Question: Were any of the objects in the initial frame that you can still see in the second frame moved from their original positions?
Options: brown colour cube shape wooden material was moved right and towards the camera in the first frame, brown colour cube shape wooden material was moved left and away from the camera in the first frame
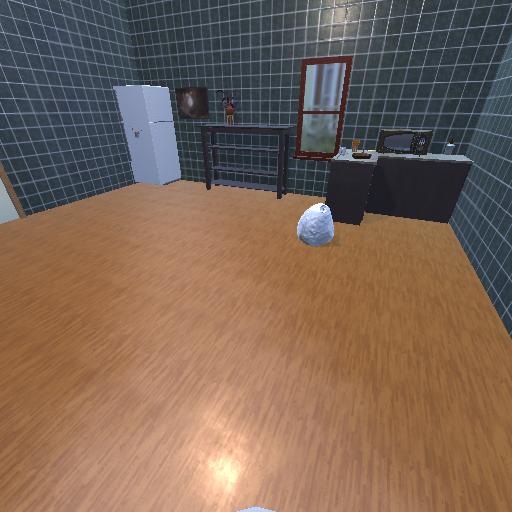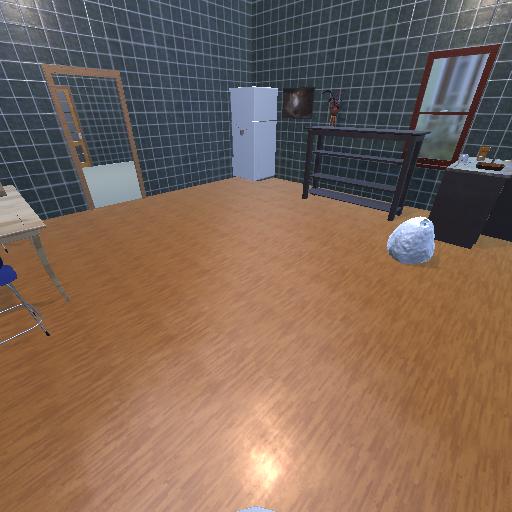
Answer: brown colour cube shape wooden material was moved right and towards the camera in the first frame